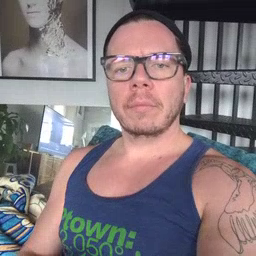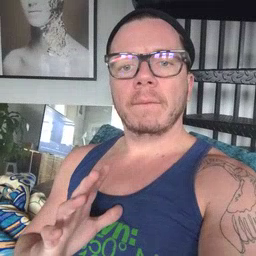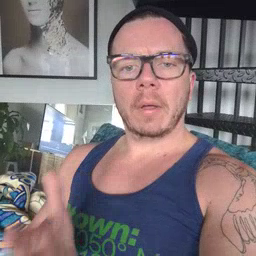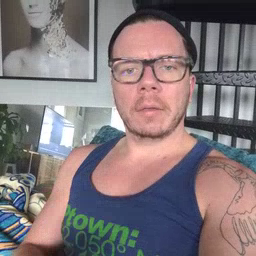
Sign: fine